Aerial crown-view tile of a tropical tree (Barro Colorado Island, Panama), acquired 20250616:
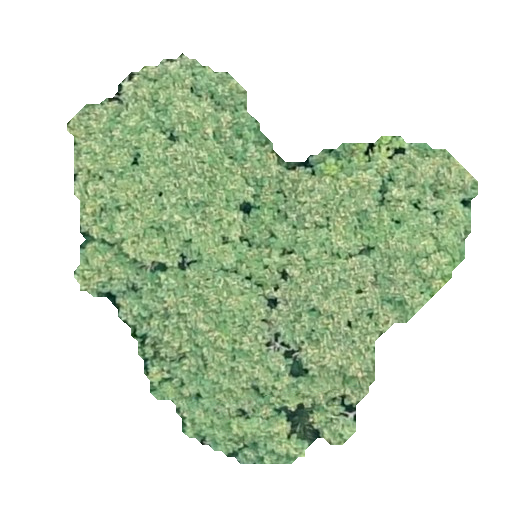
Species: Jacaranda copaia
GBIF accepted scientific name: Jacaranda copaia
Crown area: 150.807 m²